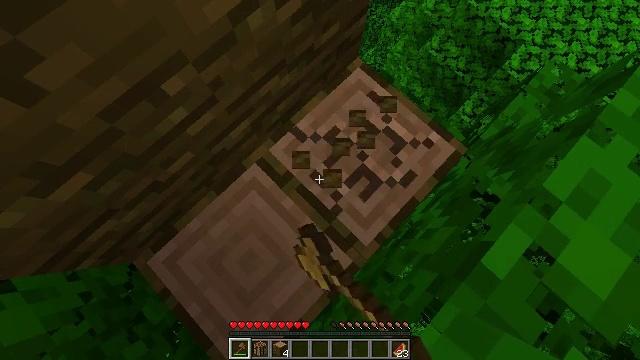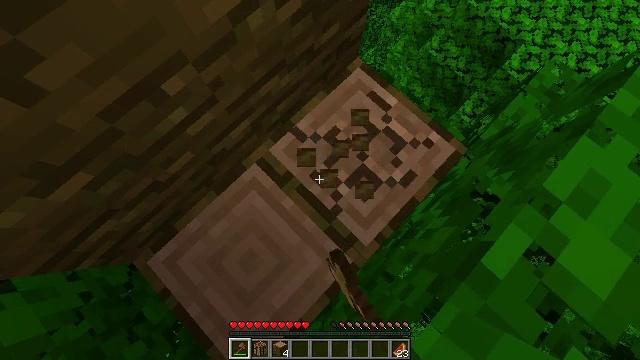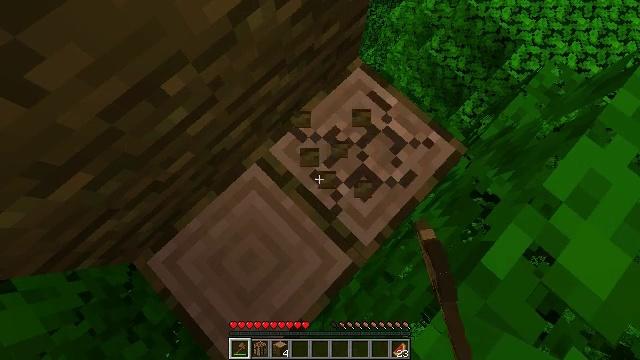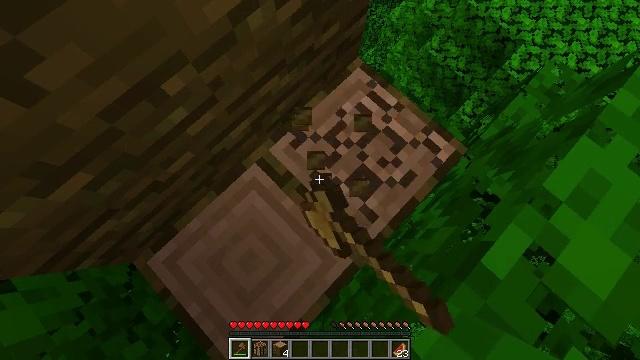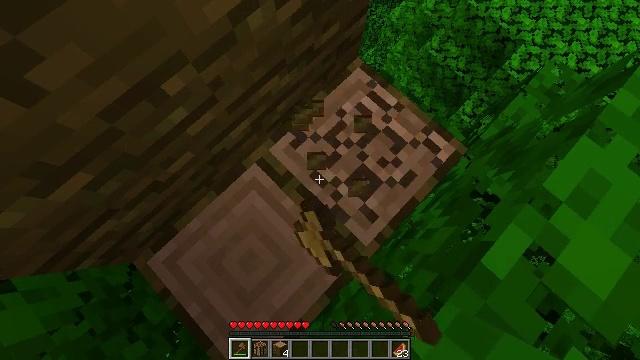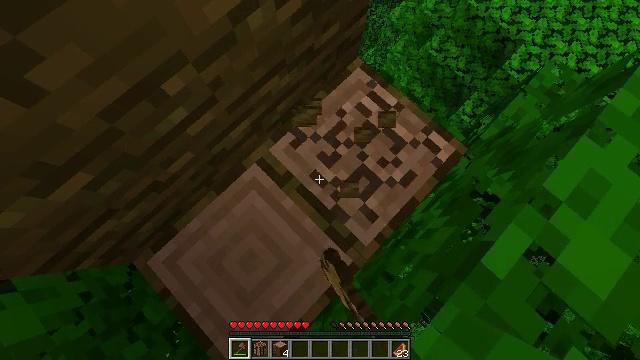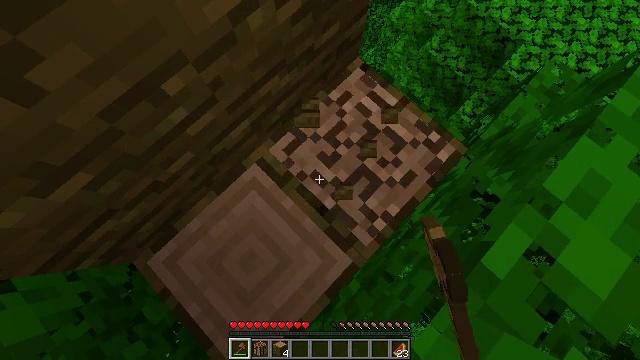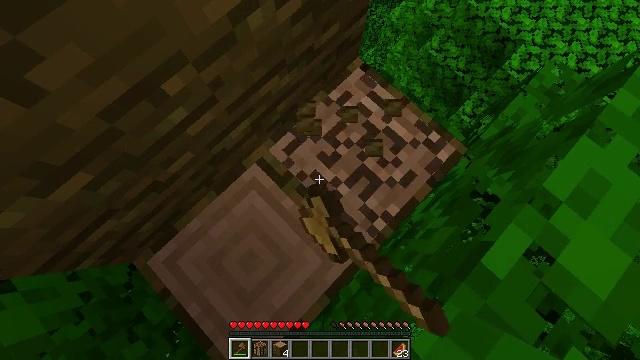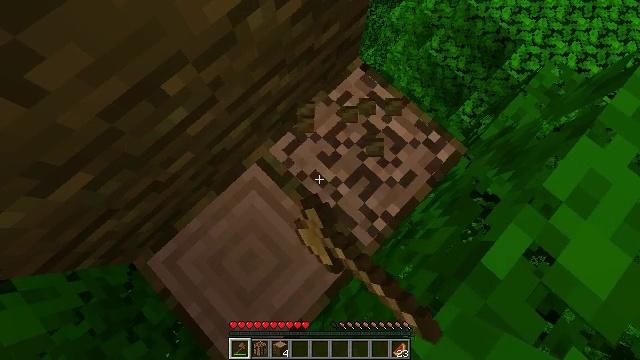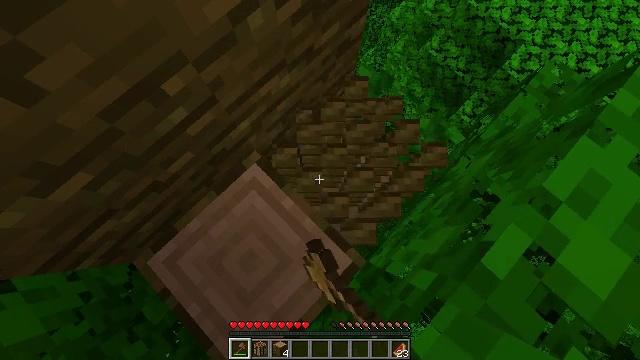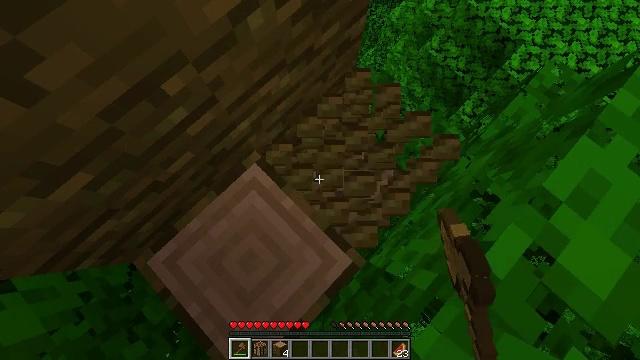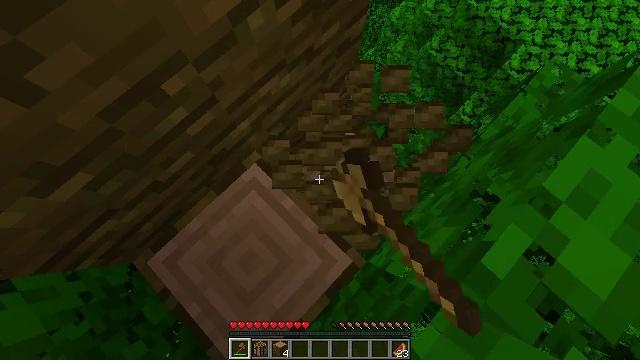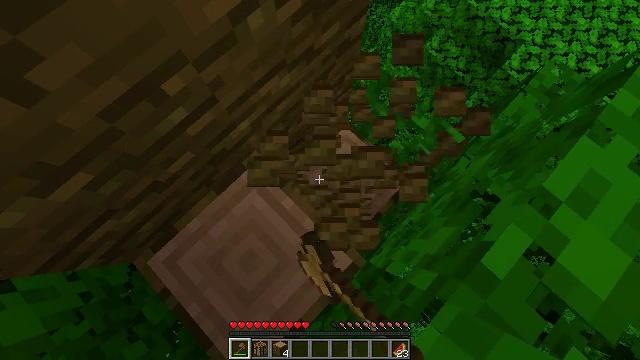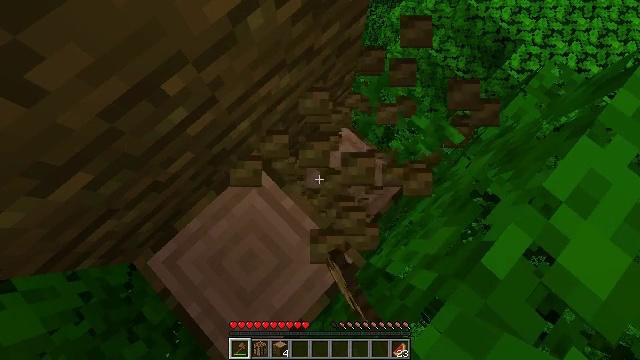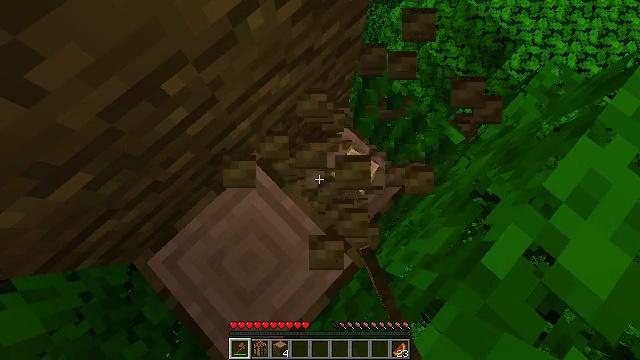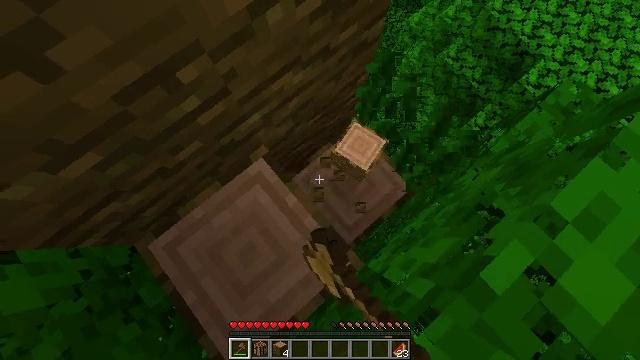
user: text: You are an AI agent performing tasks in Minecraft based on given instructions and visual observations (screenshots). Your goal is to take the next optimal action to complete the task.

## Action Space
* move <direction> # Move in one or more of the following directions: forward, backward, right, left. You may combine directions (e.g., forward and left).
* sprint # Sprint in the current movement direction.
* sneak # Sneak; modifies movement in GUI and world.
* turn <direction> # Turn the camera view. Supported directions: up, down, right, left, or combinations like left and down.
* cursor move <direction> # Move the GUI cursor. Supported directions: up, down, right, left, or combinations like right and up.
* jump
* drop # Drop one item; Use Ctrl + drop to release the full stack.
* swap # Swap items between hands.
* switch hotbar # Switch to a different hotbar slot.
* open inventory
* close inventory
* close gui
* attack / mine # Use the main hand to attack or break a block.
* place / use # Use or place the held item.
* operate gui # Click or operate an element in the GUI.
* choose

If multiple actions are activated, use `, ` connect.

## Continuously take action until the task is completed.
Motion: motion action
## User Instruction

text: Break the jungle log to gather wood.
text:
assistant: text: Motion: attack / mine
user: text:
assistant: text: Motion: attack / mine
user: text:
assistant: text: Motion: attack / mine
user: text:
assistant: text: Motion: attack / mine
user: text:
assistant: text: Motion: attack / mine
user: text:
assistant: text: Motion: attack / mine
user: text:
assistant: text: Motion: attack / mine
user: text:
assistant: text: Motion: attack / mine
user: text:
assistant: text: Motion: attack / mine
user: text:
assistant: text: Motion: attack / mine
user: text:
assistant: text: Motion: attack / mine
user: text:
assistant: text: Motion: attack / mine
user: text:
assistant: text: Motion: attack / mine
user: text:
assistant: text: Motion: attack / mine
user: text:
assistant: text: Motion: turn left, attack / mine
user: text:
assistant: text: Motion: turn left, attack / mine
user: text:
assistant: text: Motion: turn left, attack / mine
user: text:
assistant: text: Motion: turn left and up, attack / mine
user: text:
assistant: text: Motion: attack / mine
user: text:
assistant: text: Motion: attack / mine
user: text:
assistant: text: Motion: attack / mine
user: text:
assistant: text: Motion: attack / mine
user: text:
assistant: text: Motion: attack / mine
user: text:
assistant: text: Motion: attack / mine
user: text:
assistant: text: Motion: attack / mine
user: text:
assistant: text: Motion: attack / mine
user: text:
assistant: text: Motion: attack / mine
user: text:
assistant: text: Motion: attack / mine
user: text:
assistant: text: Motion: attack / mine
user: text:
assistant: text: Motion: attack / mine